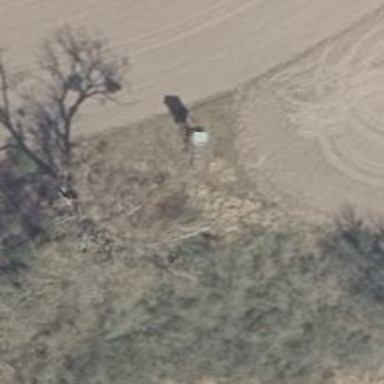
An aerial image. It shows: Hunting stand.